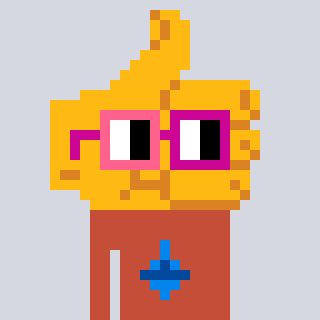
a pixel art character with square pink and red glasses, a thumbsup-shaped head and a rust-colored body on a cool background